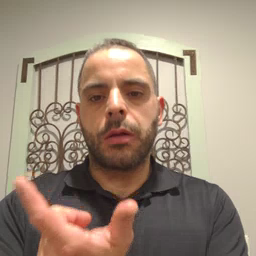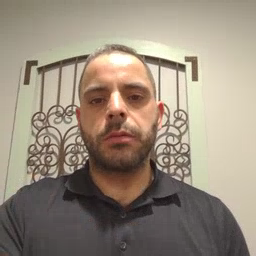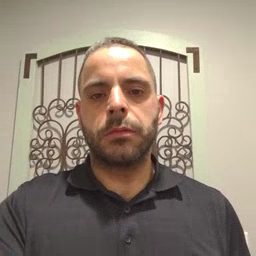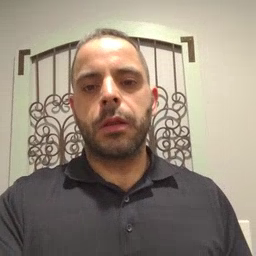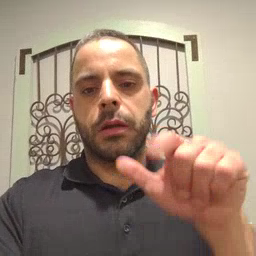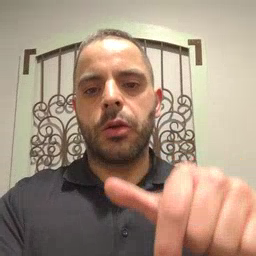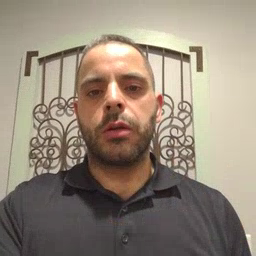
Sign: later